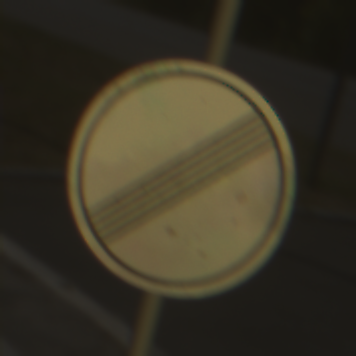
Verkehrszeichen: EndeSaemtlicherBegrenzungen
Umgebung: Outdoor, Suburban
Tageszeit: MorningAfternoon
Wetter: Clear
Licht: Natural
Jahreszeit: NotSpecified
Kontrast: HighContrast